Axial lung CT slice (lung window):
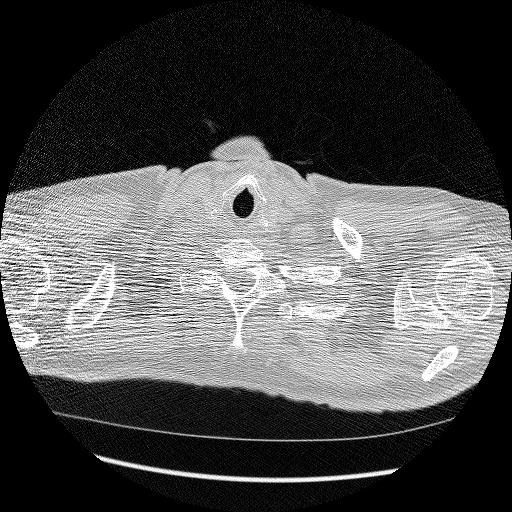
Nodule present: no